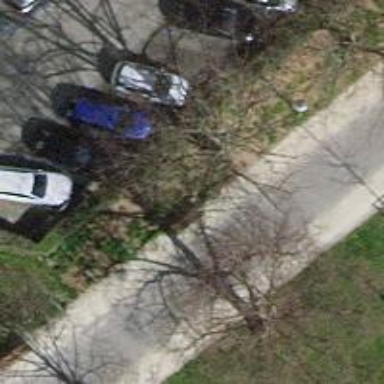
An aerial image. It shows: Brown bench in the vicinity.